Current action and preconditions to check: trajectory_clear

Your task: For each precondition in the list above, predict whether it will hold at this action.

Consider the current scene as observed from the mobile robot's camera, and analyze the predicted future states of all dynamic agents (e.g., people, animals, vehicles, or any moving entities) within the NEXT SECOND.

IMPORTANT: Only answer "very likely" if you are absolutely certain—based on strong, clear evidence—that a dynamic agent will violate the precondition in the predicted future state. Do NOT answer "very likely" for unlikely, ambiguous, or low-probability risks.

Ask yourself for each precondition: Is there a high probability, with clear and convincing evidence, that the predicted future states of any dynamic agent will interfere with the predicted future state of the currently executing action within the NEXT SECOND, causing that precondition to fail?

Assess the risk level based on these predictions. Use "likely" or "very likely" if motions create a clear risk of interference.

Use "neutral" or "improbable" if agents are nearby but their predicted paths are clearly diverging or non-conflicting.

Failure Risk Categories: "very improbable", "improbable", "neutral", "likely", "very likely"

Answer Format: Output ONLY the probability_of_failure value from these categories: "very improbable", "improbable", "neutral", "likely", "very likely"

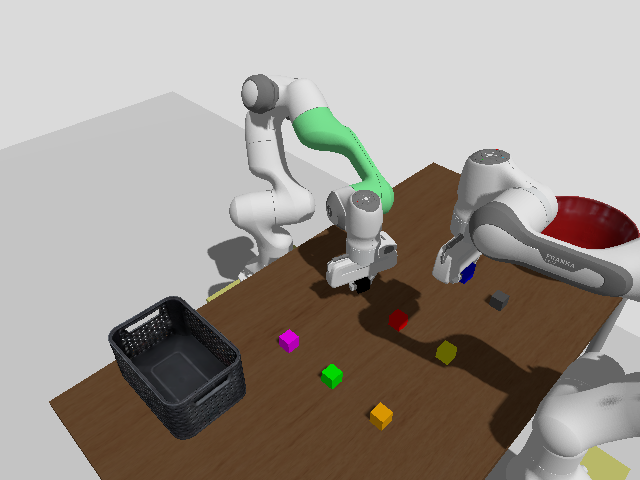

Answer: very improbable